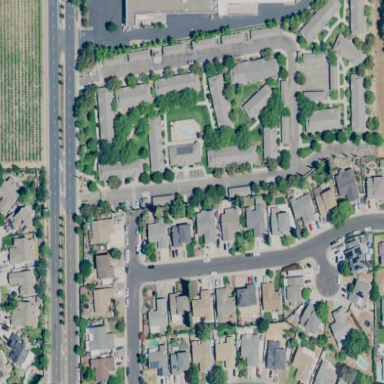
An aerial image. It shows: Gated residential area.